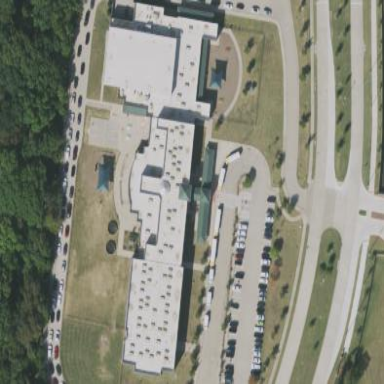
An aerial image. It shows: School building.